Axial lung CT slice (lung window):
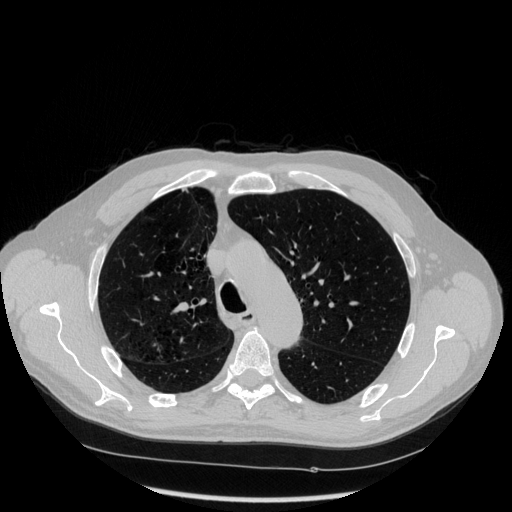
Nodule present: no